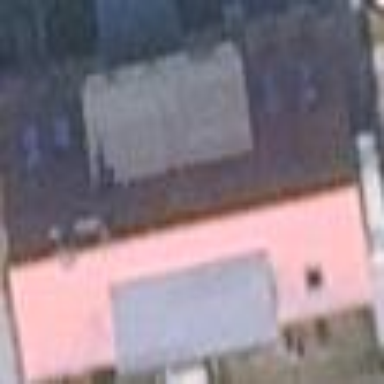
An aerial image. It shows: Kindergarten building with gabled roof.